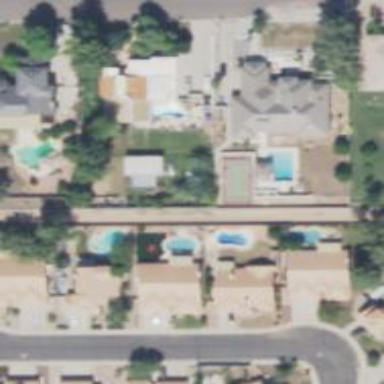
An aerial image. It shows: Outdoor swimming pool located in leisure land.